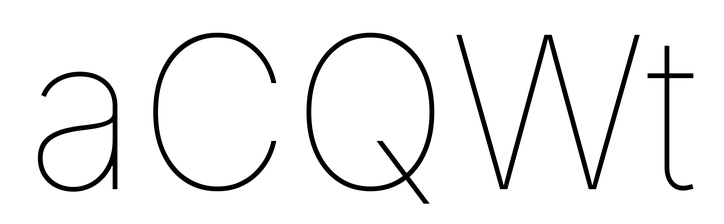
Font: Inter_Thin